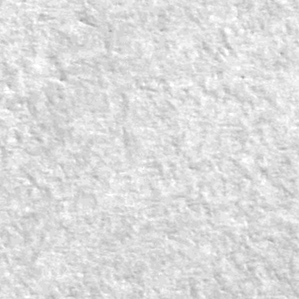
Label: frost